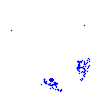
Particle: electron